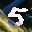
Label: 5